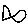
Label: fish